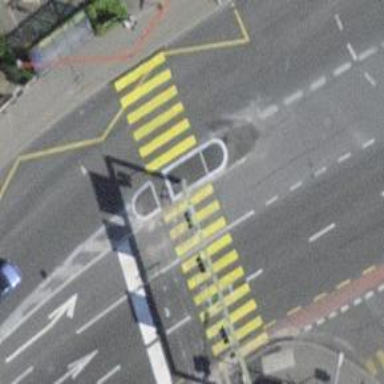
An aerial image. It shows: Road with traffic signals.